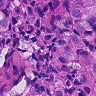
Metastatic tissue present: yes